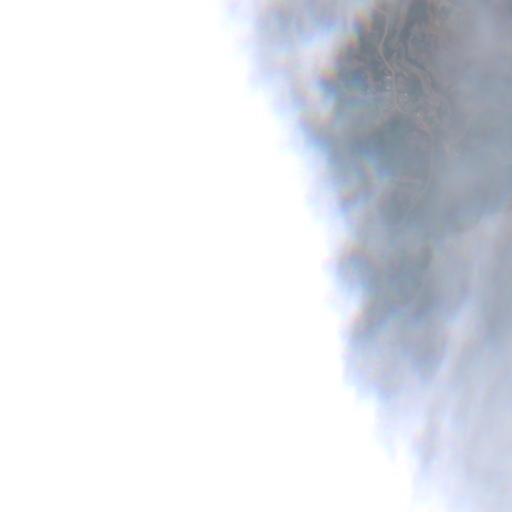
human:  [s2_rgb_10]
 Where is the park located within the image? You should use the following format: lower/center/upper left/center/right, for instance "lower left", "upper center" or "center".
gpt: The park is located in the lower right of the image.
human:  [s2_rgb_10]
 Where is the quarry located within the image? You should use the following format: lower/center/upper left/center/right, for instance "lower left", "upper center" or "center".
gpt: The quarry is located in the upper of the image.
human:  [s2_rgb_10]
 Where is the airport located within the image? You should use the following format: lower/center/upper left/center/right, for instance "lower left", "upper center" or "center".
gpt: There is no airport in the image.